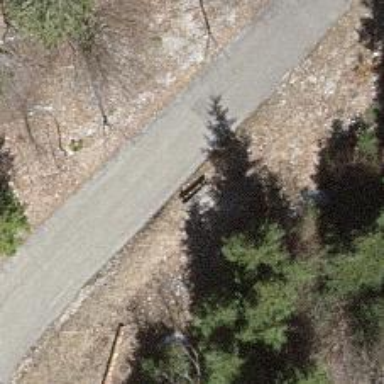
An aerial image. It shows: Bench for seating.